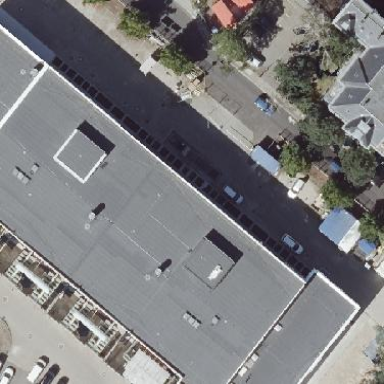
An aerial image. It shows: Industrial building with flat roof. It contains switchgear equipment.